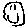
Label: smiley face